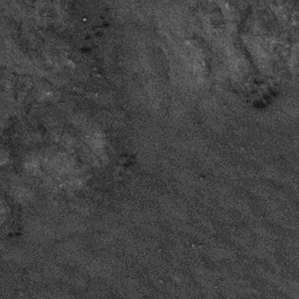
Label: frost